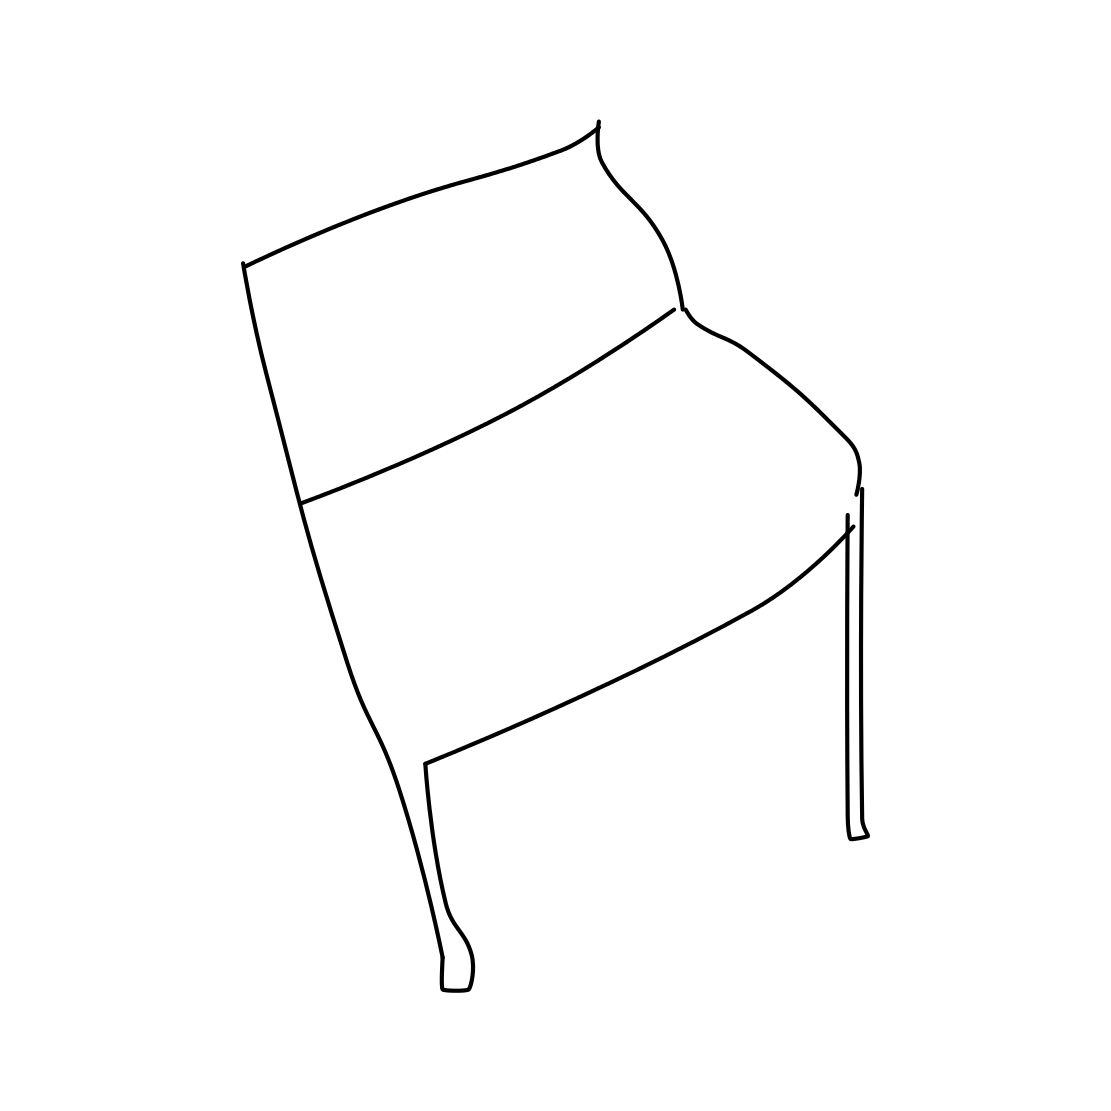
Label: chair